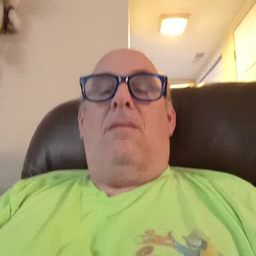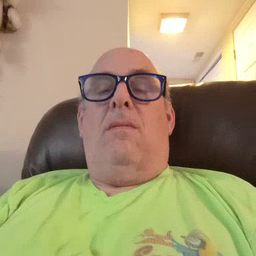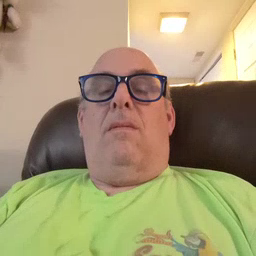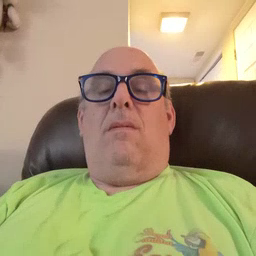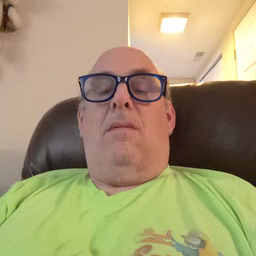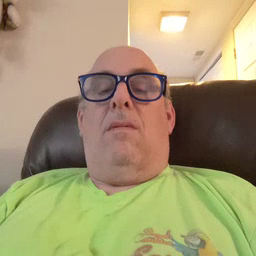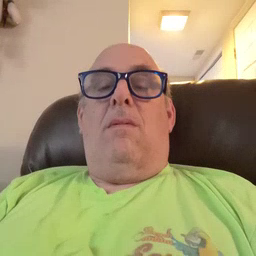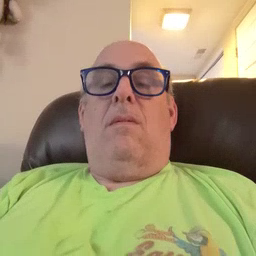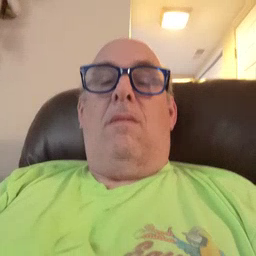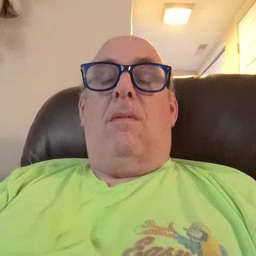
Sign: look